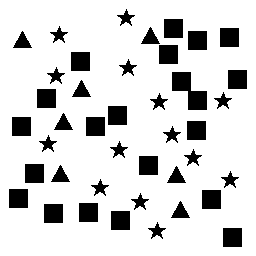
Squares: 21
Triangles: 7
Stars: 14
Total shapes: 42